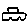
Label: car